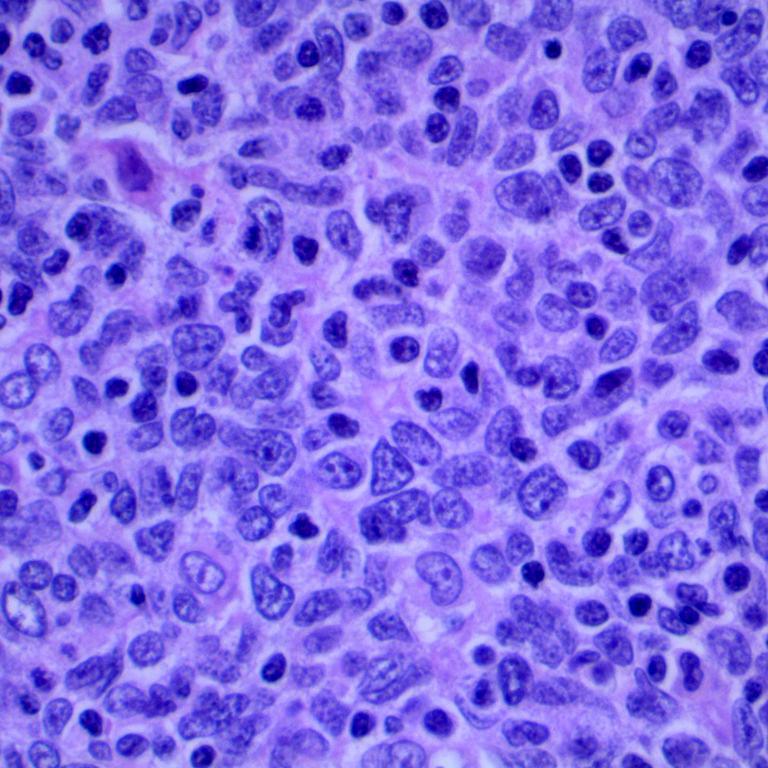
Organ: lung
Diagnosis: squamous carcinomas